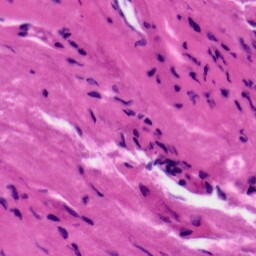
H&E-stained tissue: Tonsil